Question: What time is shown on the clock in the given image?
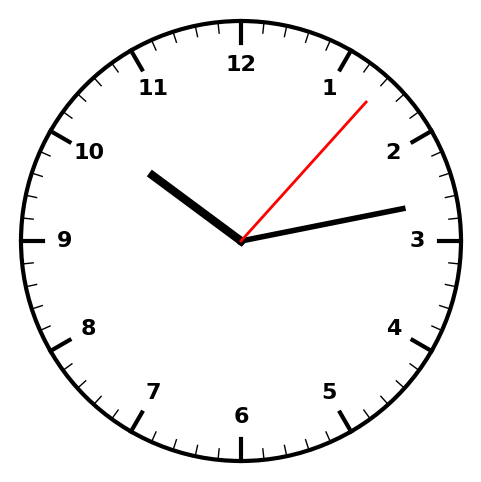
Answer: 10:13:07